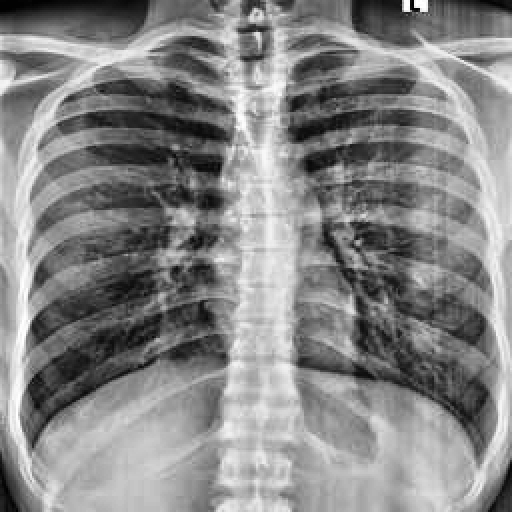
Finding: NORMAL